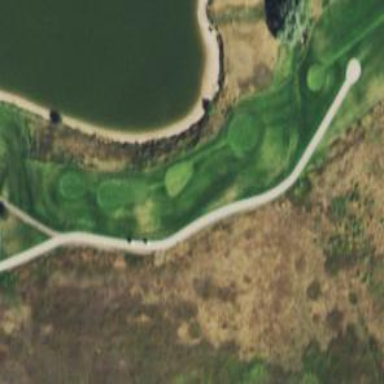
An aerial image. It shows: Well-maintained golf cart path. The track type is grade1.